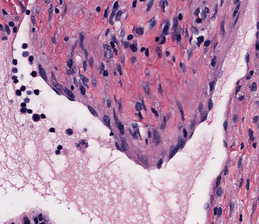
Tumor epithelial tissue: no
Tumor-associated stroma tissue: yes
Normal tissue: no